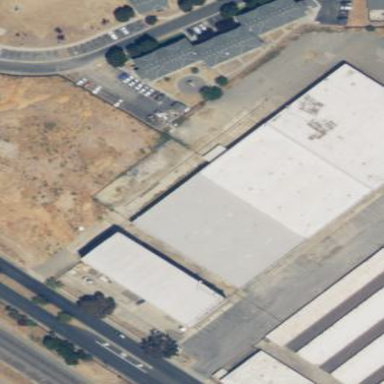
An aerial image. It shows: Warehouse.